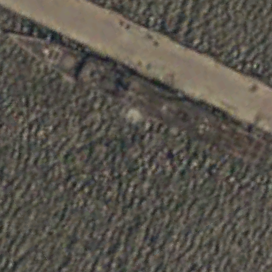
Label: cruiser